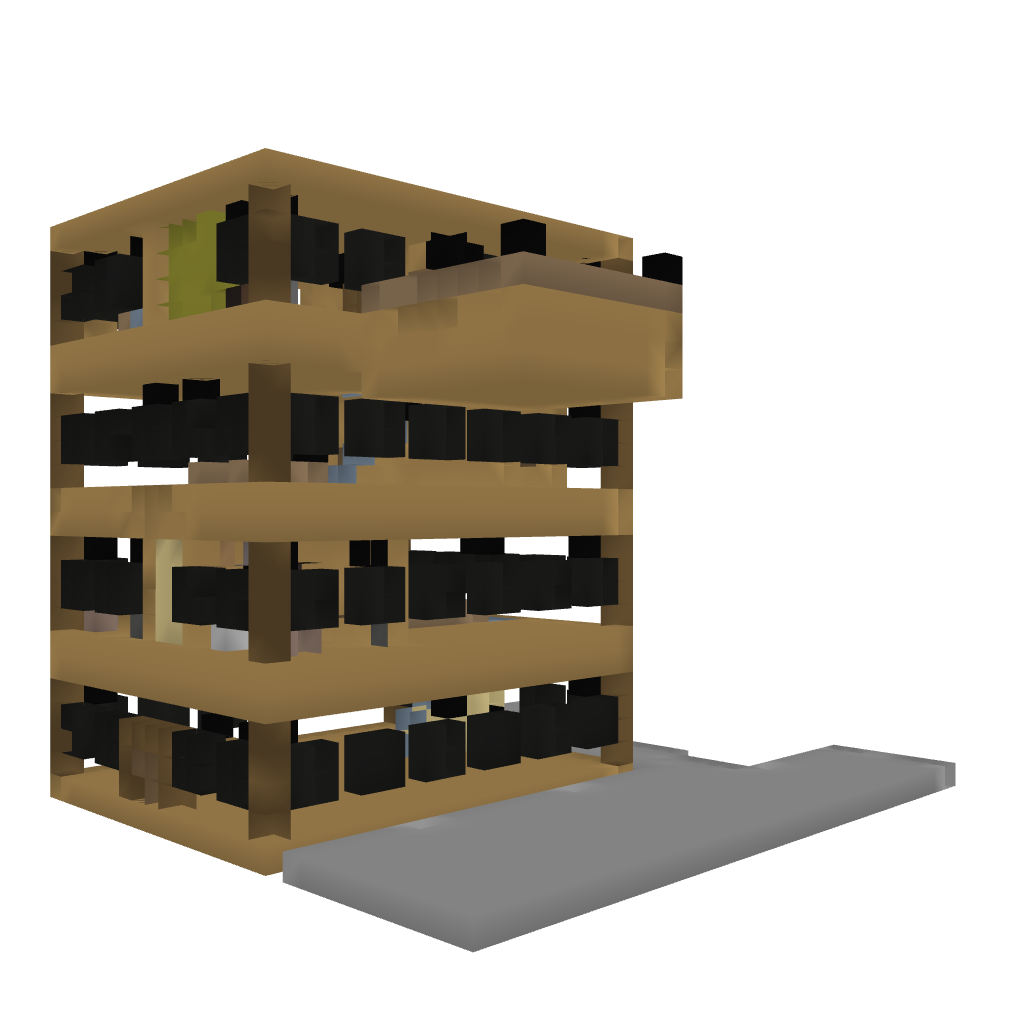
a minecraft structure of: the-luxus-home